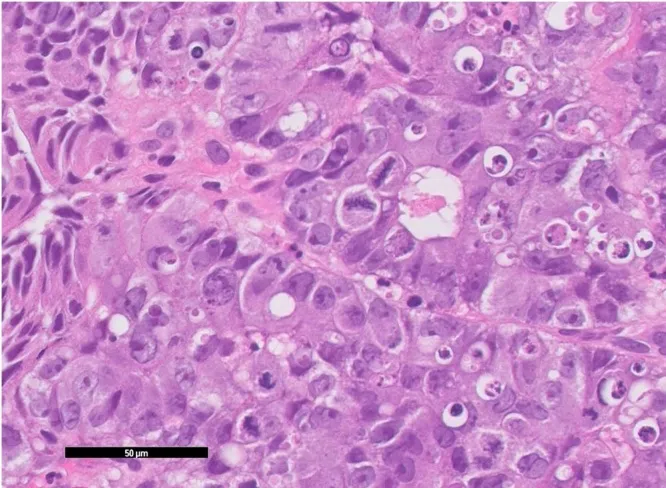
Histology of the biopsy specimen. HE stains show poorly differentiated adenocarcinoma with atypical epithelial cells that have proliferated solidly with focal glandular structure, and many apoptotic cells and mitotic figures.
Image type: pathology (h&e)